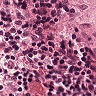
Metastatic tissue present: no